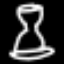
Label: hourglass